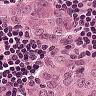
Metastatic tissue present: yes